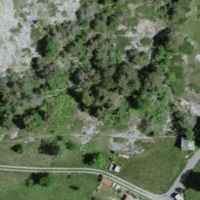
EUNIS habitat code: 43
Species observed at this site:
Orchis militaris
Podarcis muralis
Cephalanthera rubra